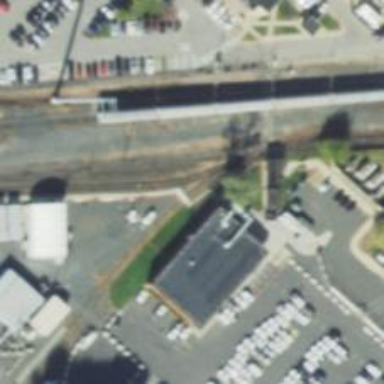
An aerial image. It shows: Rail spur service.